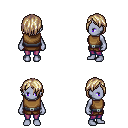
a pixel art fantasy rpg character, female body template, dark elf, purple skin, leather chest armor, magenta pants, white blonde bangs hairstyle, four views (front, back, left, right), 2x2 character sprite sheet, small pixel art, hard edges, no anti-aliasing